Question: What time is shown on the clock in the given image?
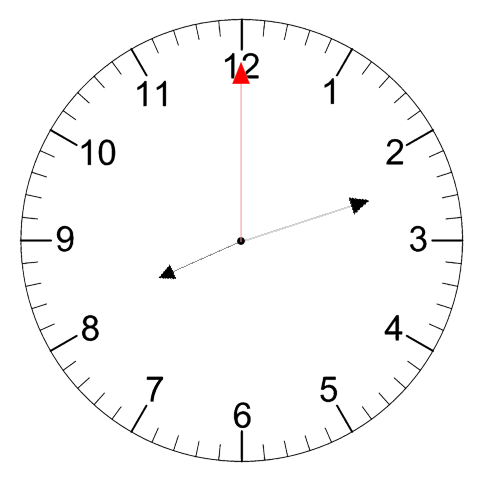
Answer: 08:12:00